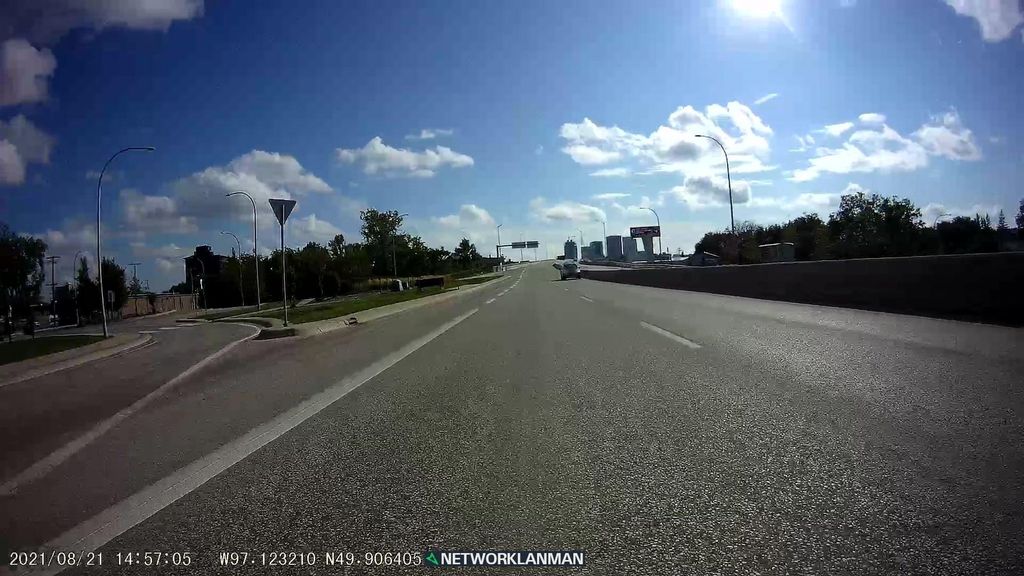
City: winnipeg